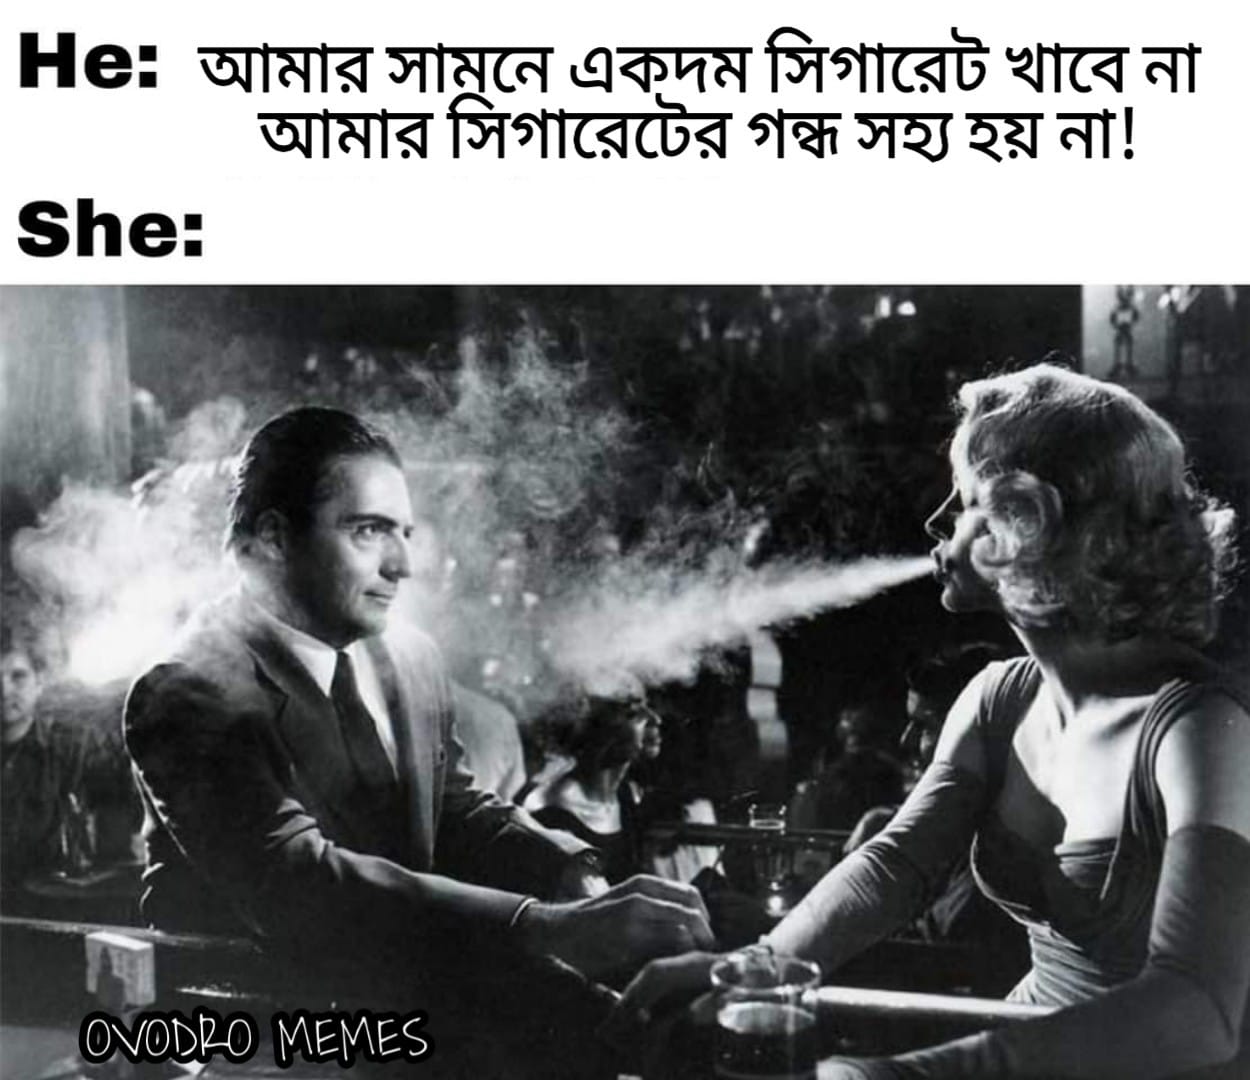
Caption: He: আমার সামনে একদম সিগারেট খাবে না    আমার সিগারেটের গন্ধ সহ্য হয় না !     She:
Label: non-hate